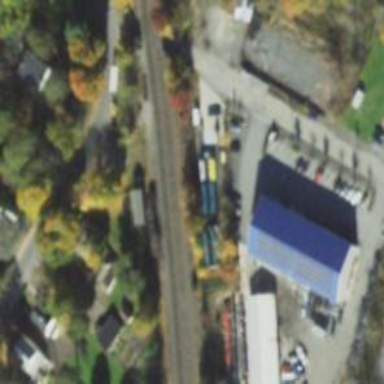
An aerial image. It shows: Railway siding for service.